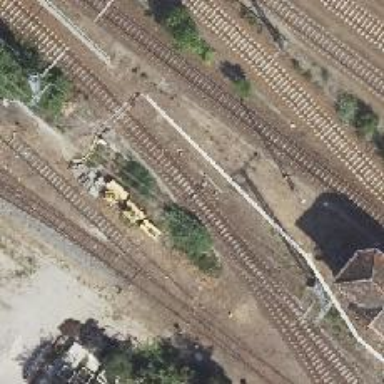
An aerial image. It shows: Railway switch.